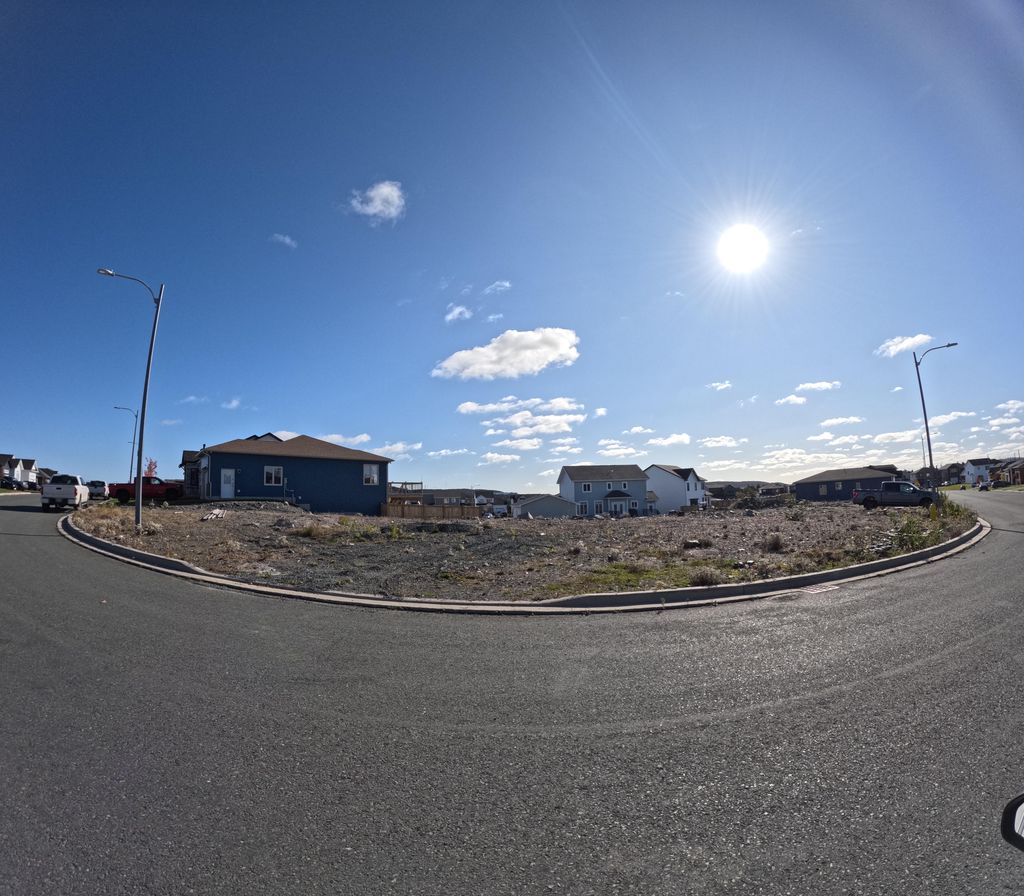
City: st_johns